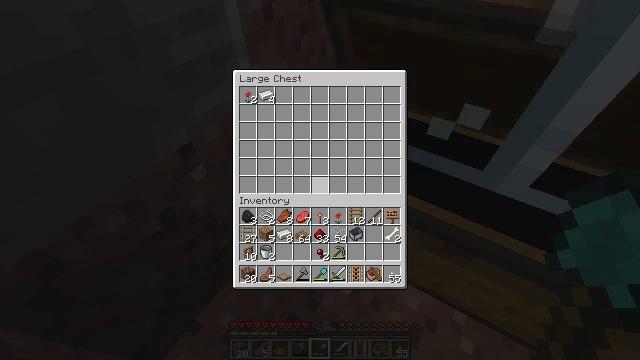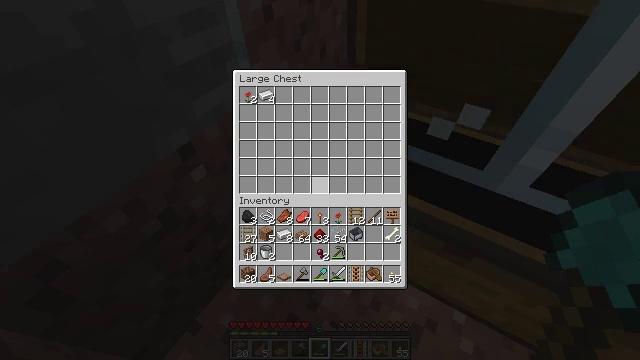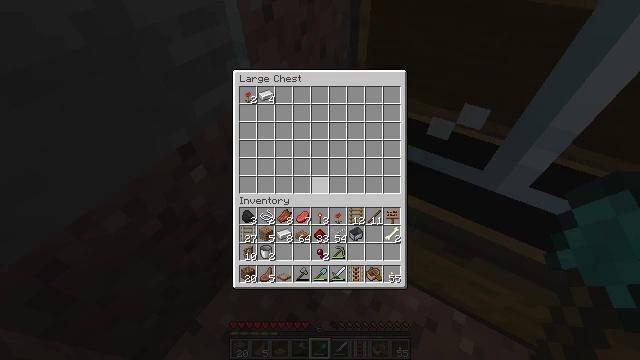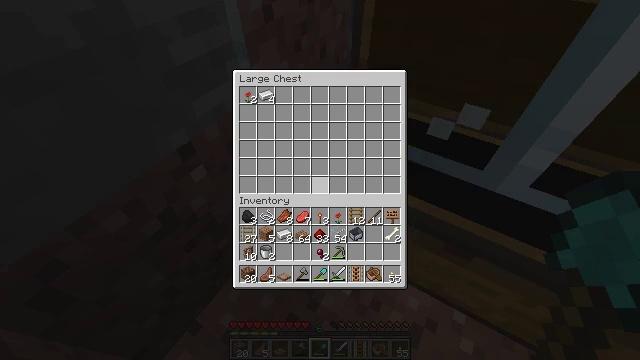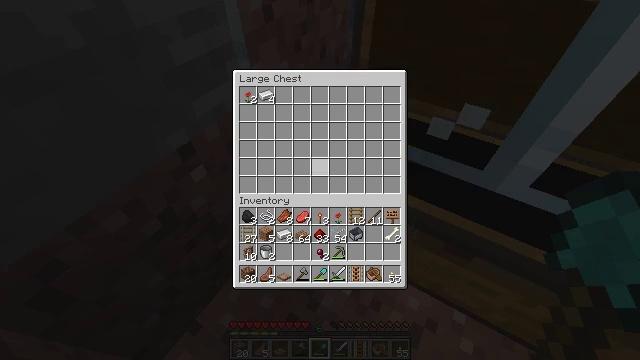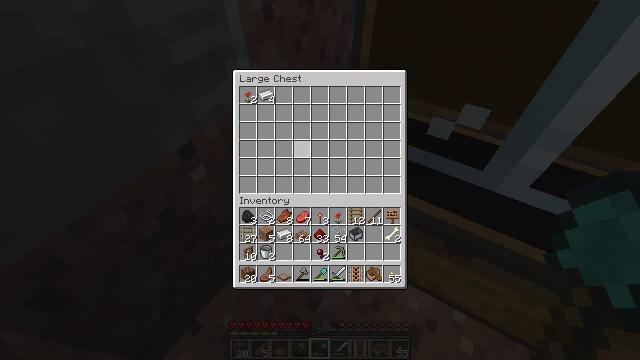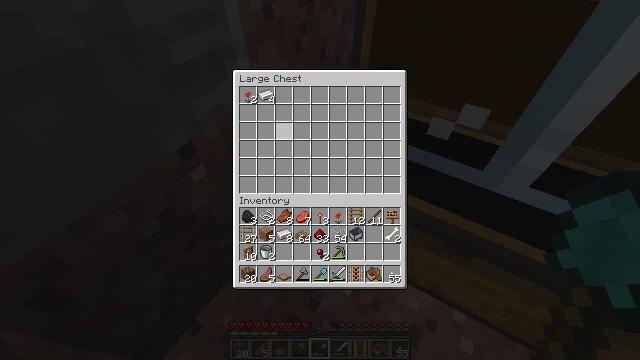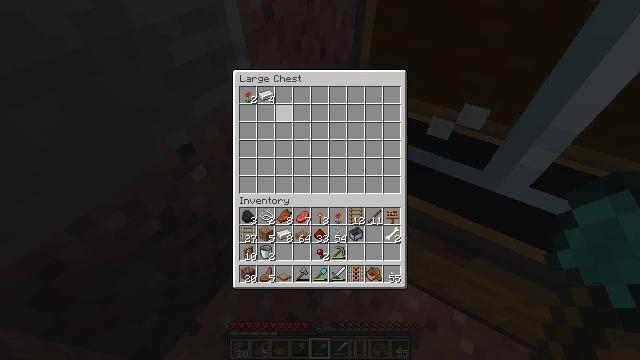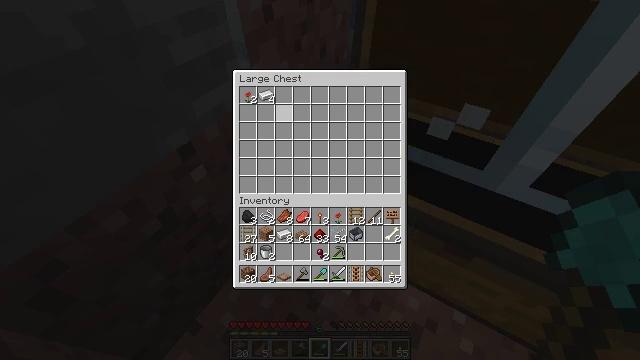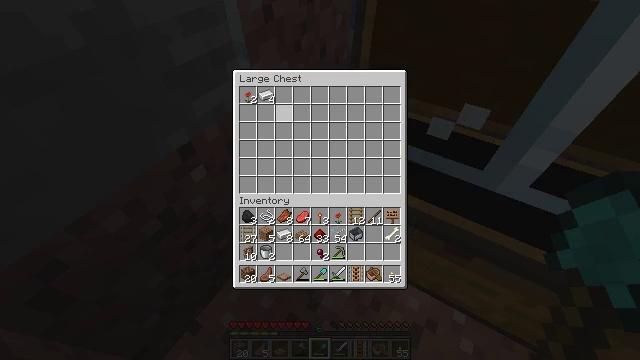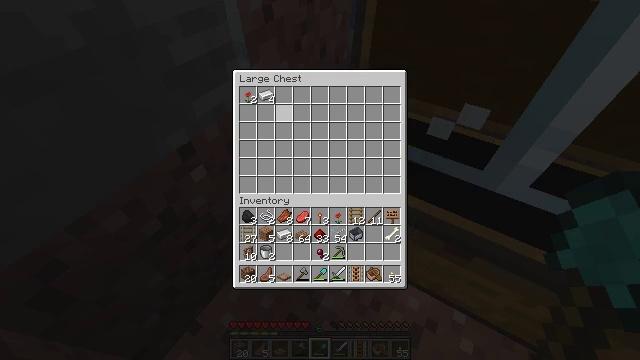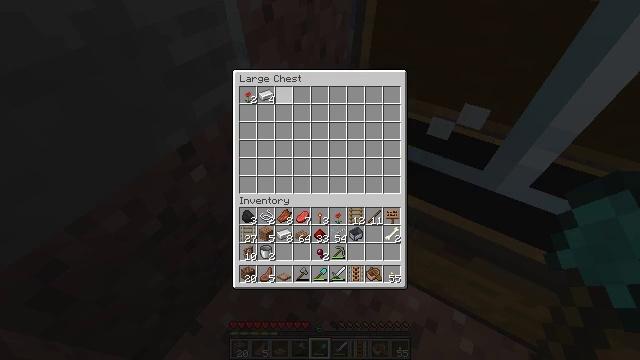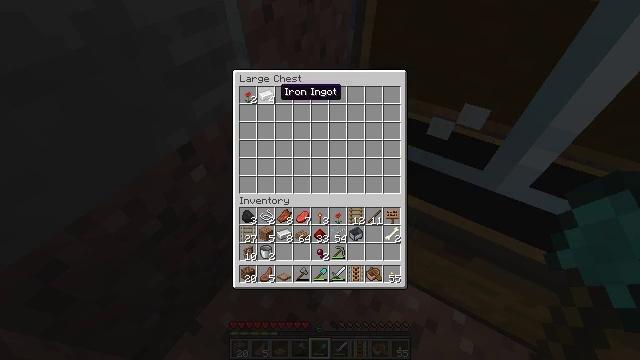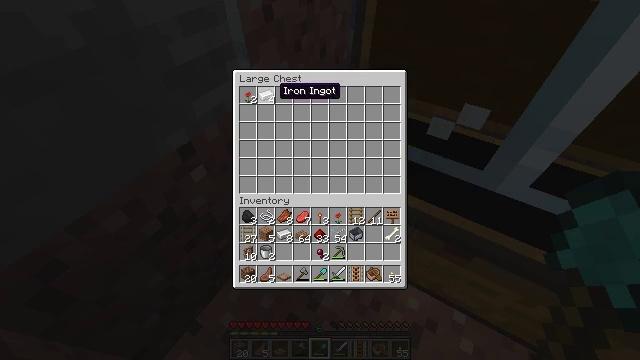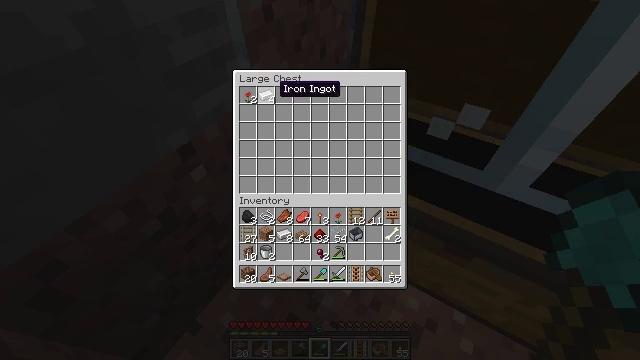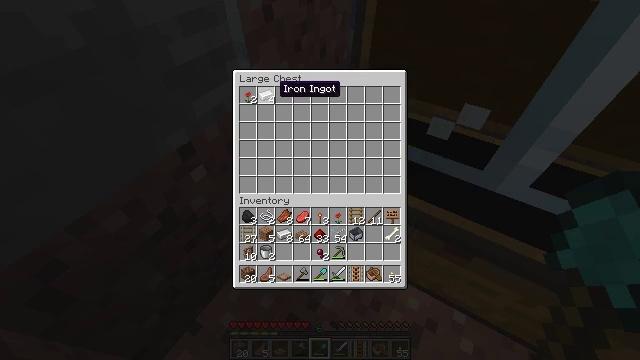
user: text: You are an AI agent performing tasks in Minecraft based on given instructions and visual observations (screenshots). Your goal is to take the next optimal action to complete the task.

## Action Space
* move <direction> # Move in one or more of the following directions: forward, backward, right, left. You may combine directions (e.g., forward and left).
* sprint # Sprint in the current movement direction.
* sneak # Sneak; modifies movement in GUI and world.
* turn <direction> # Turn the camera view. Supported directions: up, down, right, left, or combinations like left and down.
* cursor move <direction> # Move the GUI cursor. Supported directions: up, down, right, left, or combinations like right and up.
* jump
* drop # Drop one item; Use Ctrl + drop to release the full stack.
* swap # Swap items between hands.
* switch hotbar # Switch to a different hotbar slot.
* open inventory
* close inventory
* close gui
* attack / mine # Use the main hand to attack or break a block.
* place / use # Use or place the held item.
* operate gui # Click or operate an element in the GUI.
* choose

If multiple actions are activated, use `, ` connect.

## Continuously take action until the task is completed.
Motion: motion action
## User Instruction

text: Harvest the poppy flower.
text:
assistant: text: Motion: no_op
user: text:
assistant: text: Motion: no_op
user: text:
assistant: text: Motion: no_op
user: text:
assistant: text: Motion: sneak, cursor move up
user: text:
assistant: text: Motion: sneak, cursor move left and up
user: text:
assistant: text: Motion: sneak, cursor move left and up
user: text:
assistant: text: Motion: sneak, cursor move up
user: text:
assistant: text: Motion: sneak
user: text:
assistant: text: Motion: sneak
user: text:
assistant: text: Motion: sneak
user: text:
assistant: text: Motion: sneak
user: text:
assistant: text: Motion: sneak
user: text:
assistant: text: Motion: sneak
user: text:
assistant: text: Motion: sneak
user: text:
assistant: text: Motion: sneak
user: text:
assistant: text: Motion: sneak
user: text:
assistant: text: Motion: sneak, operate gui
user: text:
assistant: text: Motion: sneak, operate gui
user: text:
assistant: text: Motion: sneak, operate gui
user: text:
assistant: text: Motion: sneak
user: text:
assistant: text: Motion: sneak
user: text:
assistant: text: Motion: sneak
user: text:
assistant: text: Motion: sneak
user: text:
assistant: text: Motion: sneak
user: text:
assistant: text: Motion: sneak
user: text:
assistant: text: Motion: sneak
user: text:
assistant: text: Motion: sneak
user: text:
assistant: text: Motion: sneak
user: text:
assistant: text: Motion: no_op
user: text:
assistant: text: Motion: no_op